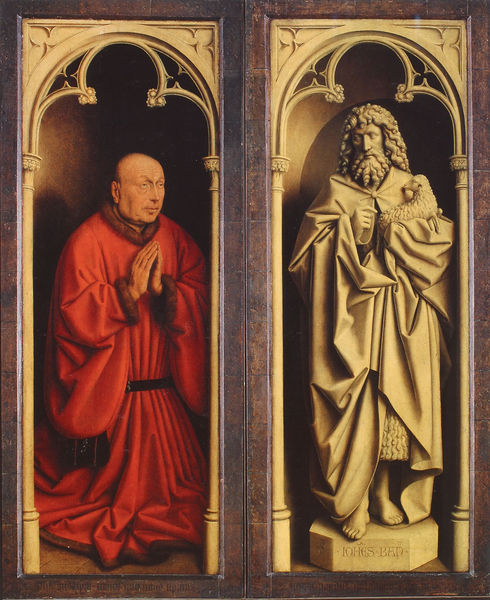
Titel: Der Genter Altar
Künstler: Jan van Eyck
Standort: Gent, Kathedrale St. Bavo (EU - B)
Schlagwörter: mann, holz, szene, säulen, gürtel, rot, falten, rahmen, sockel, vollbart, hände, kirche, gewand, mantel, skulptur, füße, bogen, zwei, glatze, bögen, lamm, beten, gebet, altar, skulpturen, priester, mönch